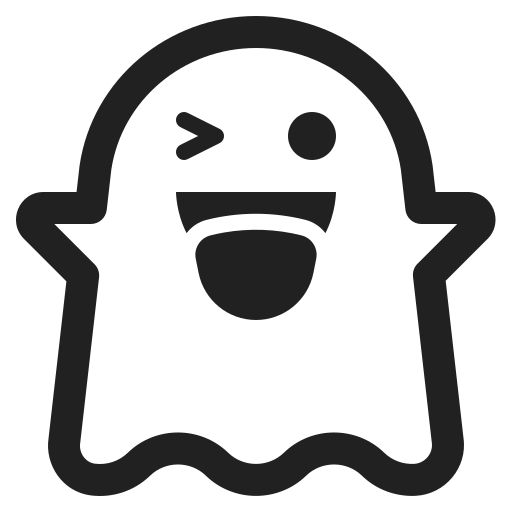
ghost high contrast